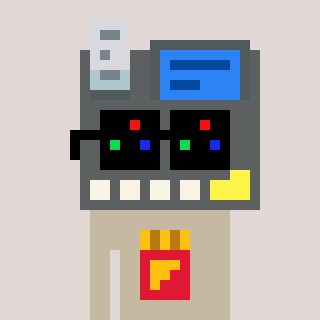
a pixel art character with square black sunglasses, a cash register-shaped head and a bege-colored body on a warm background